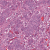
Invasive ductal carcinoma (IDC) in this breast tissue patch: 1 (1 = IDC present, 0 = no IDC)